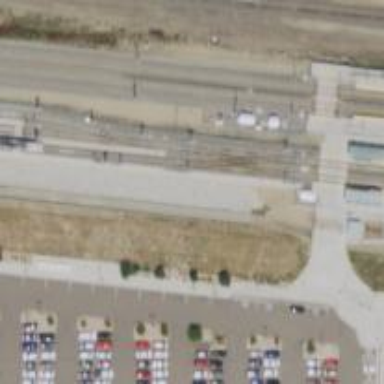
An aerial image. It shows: Railway crossing.